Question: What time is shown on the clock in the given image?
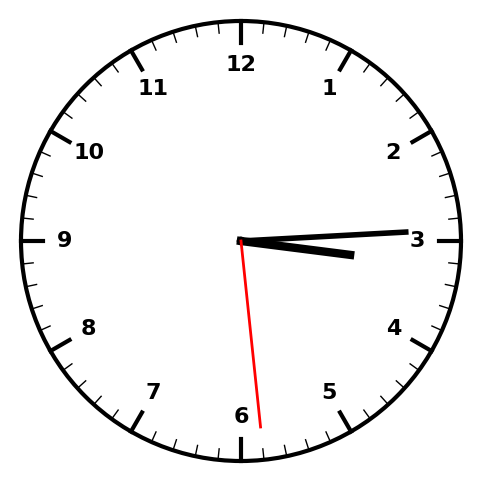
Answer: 03:14:29